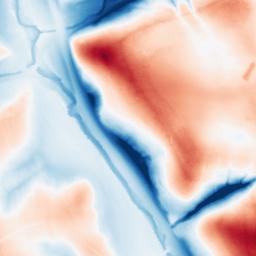
Category: trend_removal
Decomposition family: local_polynomial
Decomposition parameters: window_size: 101
degree: 3
Upsampling method: linear_exact
Upsampling parameters: scale: 4
Upsampling scale: 4